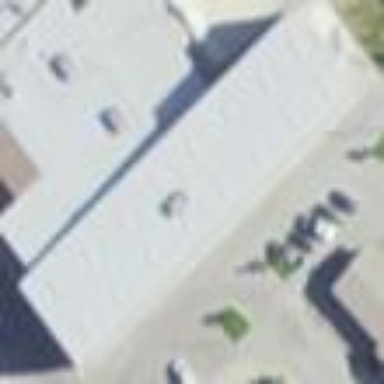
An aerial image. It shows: Restaurant.